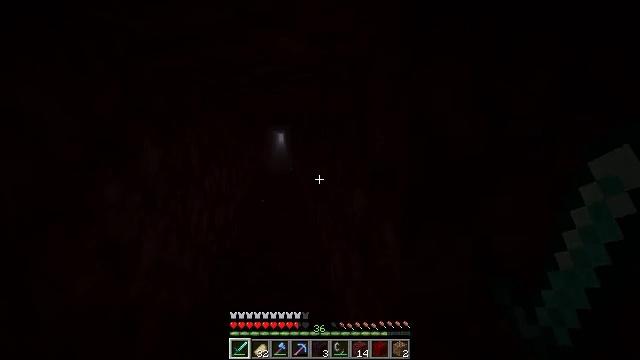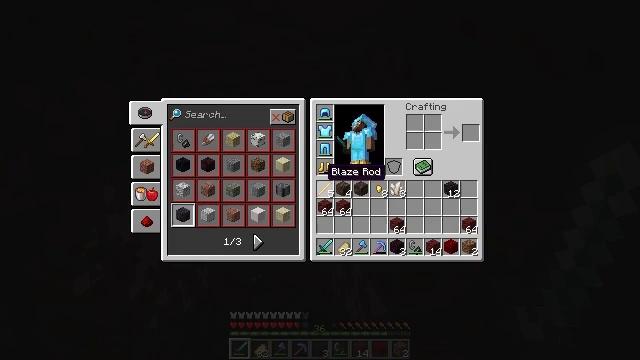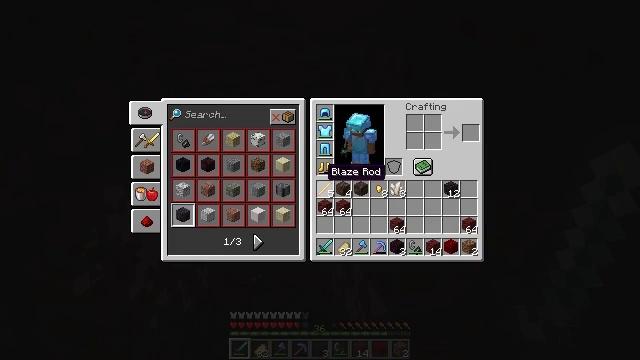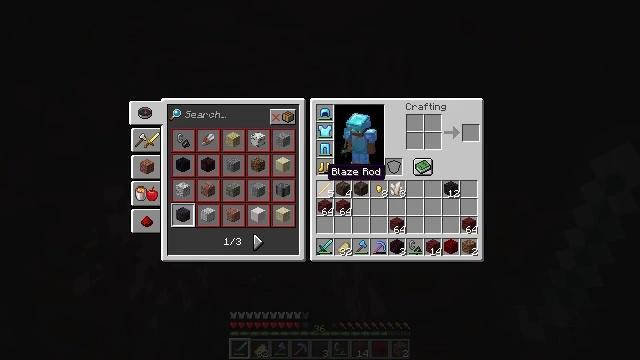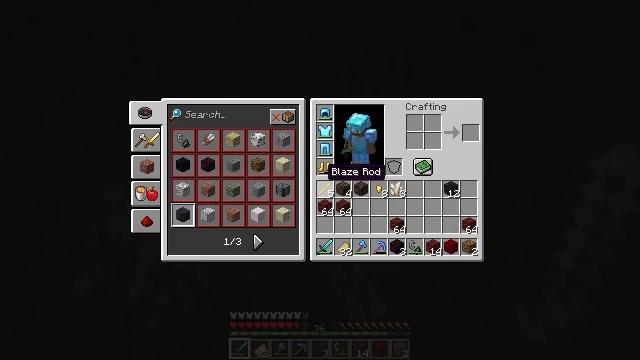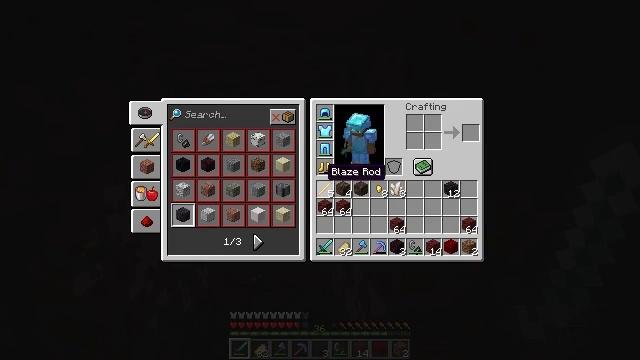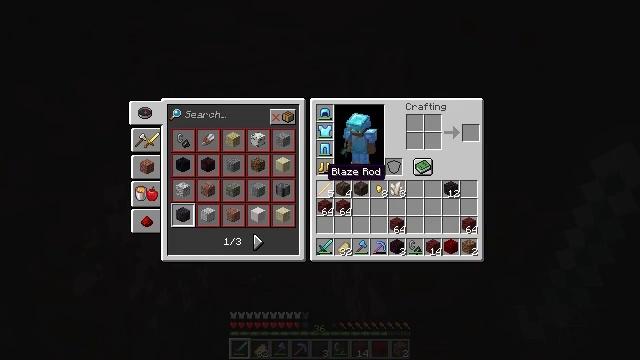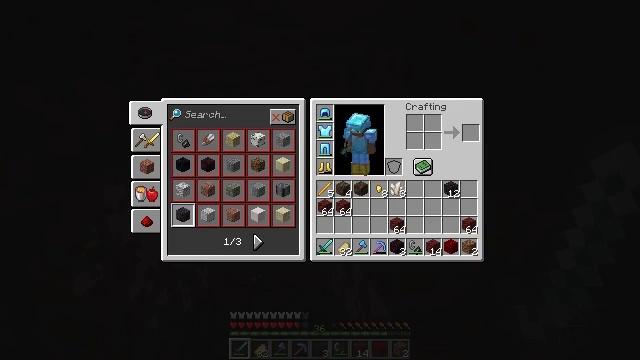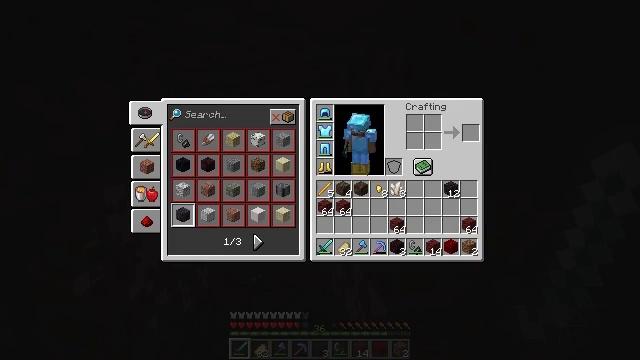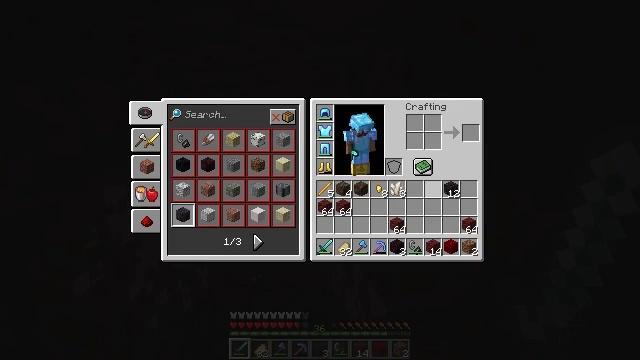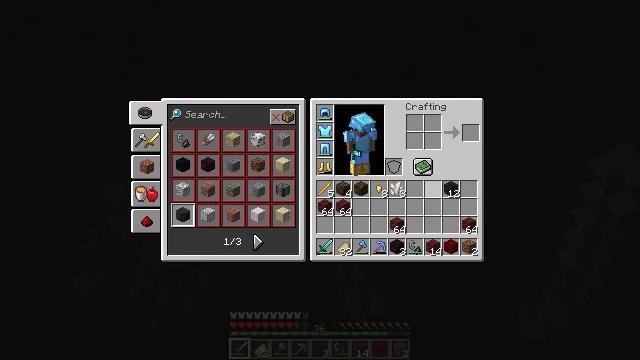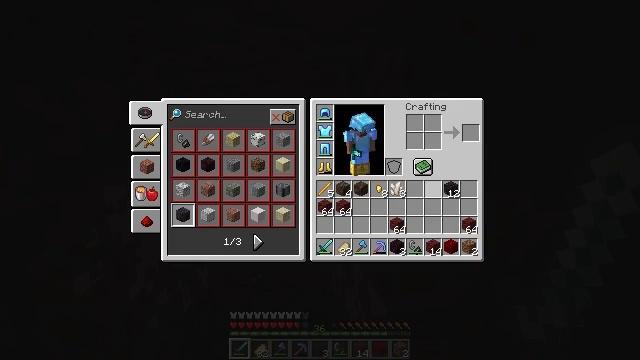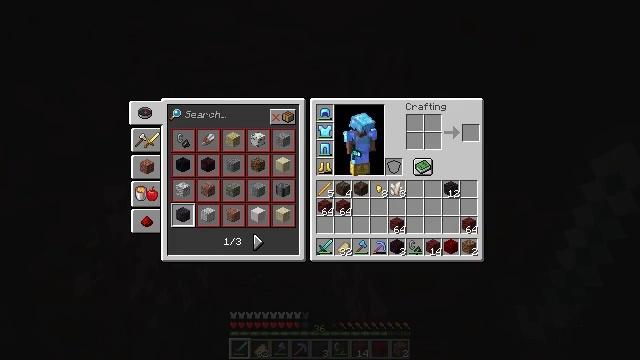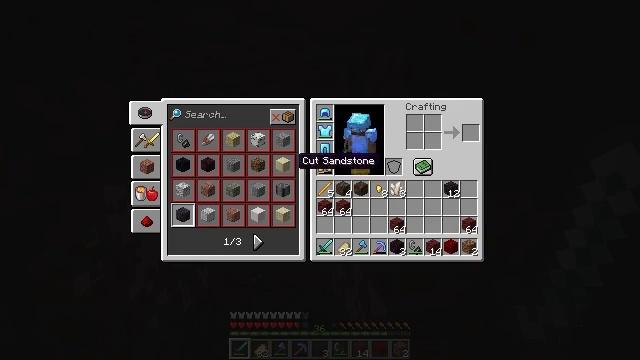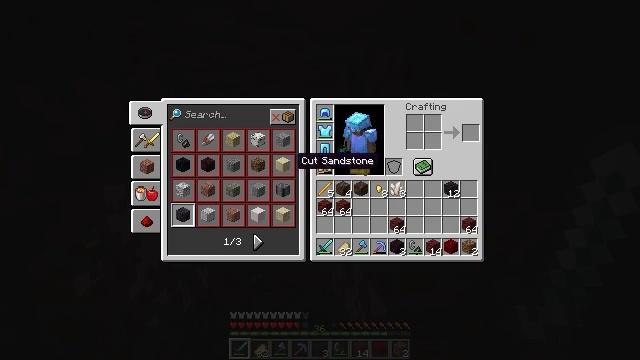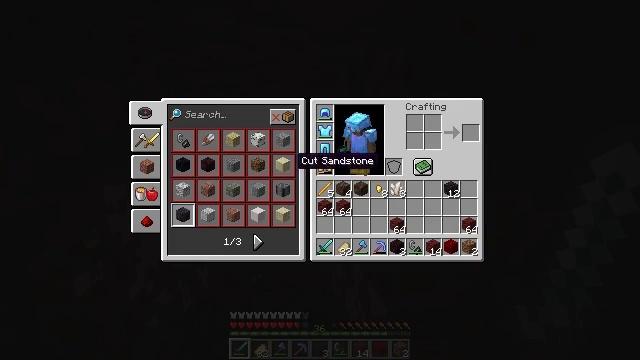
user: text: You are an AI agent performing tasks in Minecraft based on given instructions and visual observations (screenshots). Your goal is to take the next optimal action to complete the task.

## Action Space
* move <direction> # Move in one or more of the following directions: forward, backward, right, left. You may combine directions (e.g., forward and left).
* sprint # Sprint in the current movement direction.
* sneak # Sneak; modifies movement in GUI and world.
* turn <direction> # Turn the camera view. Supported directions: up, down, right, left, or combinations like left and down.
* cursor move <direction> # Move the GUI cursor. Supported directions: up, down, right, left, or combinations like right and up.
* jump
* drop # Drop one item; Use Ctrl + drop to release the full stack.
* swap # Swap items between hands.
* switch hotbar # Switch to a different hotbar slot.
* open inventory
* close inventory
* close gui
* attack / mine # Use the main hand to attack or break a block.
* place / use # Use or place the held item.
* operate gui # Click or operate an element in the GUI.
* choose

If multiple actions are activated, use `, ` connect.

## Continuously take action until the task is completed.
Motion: motion action
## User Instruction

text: Put blaze rod and cobblestones in the crafting grid to make a brewing stand.
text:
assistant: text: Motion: close inventory
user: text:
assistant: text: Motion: close inventory
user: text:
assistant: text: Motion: close inventory
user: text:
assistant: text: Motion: open gui
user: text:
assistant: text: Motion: no_op
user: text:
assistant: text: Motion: no_op
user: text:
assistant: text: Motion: cursor move right
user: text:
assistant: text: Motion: cursor move right
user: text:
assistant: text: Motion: cursor move right
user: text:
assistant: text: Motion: no_op
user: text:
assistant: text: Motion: cursor move left
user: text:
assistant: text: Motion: cursor move left and up
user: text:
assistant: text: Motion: cursor move left
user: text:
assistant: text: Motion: no_op
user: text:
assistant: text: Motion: no_op
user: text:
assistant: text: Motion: no_op
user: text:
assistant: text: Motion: cursor move right and down
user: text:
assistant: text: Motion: cursor move right
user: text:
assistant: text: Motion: no_op
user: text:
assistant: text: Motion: no_op
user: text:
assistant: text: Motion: no_op
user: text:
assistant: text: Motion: no_op
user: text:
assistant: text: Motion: no_op
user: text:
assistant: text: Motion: no_op
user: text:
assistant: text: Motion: no_op
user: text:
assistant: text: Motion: no_op
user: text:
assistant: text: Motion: no_op
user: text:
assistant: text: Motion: no_op
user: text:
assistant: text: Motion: no_op
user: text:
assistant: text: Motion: no_op